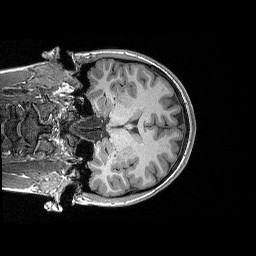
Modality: T1w
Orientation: coronal
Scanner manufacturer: siemens
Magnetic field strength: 3 T
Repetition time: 2.3 s
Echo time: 0.00298 s